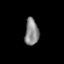
Tissue: prostate
Cell type: T cells
Senescence score: 0.824
Nuclear area (px): 360
Mean DAPI intensity: 137.292